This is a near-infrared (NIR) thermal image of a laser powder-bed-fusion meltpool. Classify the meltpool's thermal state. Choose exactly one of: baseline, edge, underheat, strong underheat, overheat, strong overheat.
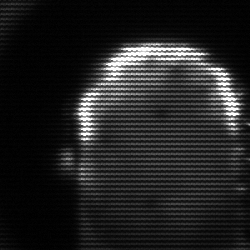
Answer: baseline